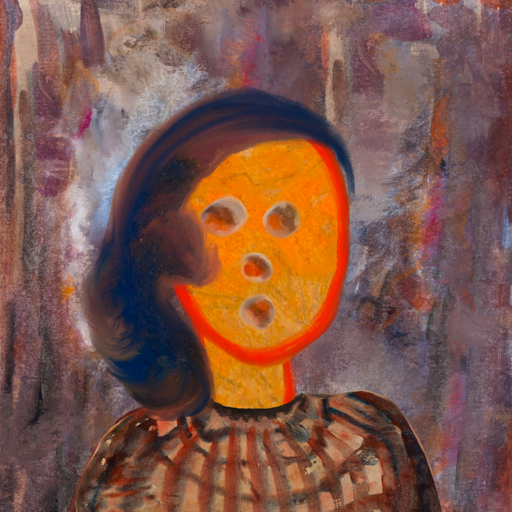
Background: Hypocrite, Head And Neck Front: Sisters, Face Front: Rupkatha, Bust: Orphan, Hair Front: Mother_And_Son_Son, Head Accessory: Blank, Second Necklace: Blank, Necklace: Blank, Baby: Blank